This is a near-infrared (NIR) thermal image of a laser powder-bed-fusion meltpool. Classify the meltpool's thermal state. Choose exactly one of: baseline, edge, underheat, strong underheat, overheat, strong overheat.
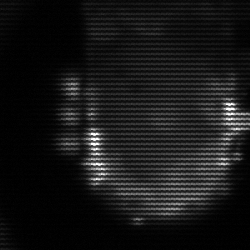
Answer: baseline